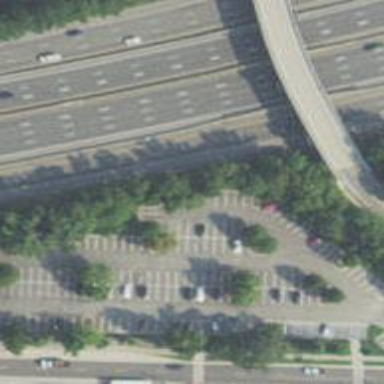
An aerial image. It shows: Motorway junction.